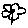
Label: flower